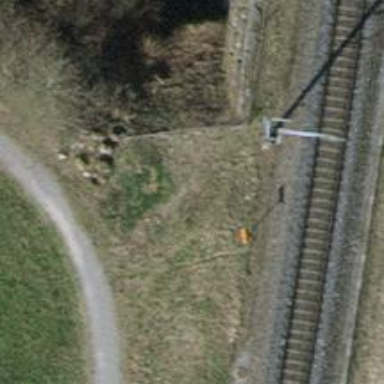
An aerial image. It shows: Pipeline marker.